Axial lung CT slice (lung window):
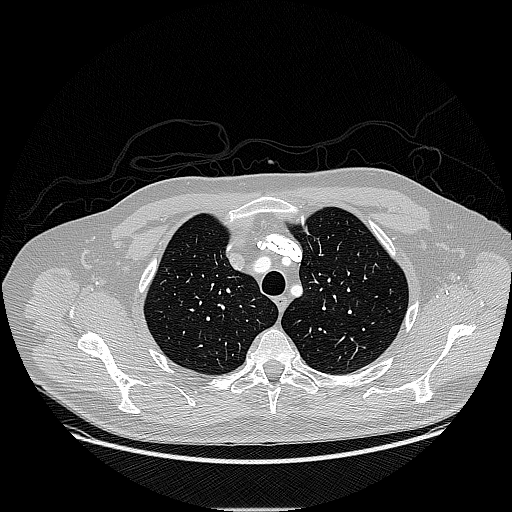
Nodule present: no